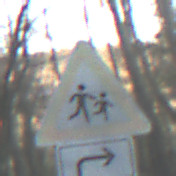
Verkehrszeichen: KinderLinks
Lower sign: RichtungsangabeDurchPfeile5
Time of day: SunriseSunset
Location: Outdoor (Nature)
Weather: Clear
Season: Winter
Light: Natural